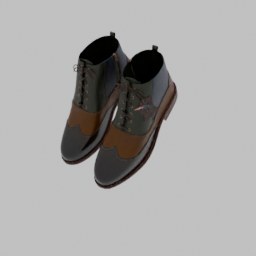
Label: people